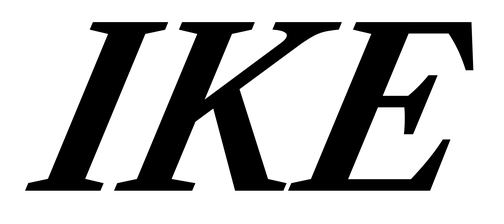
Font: LibreCaslonText-Italic_Bold_Italic